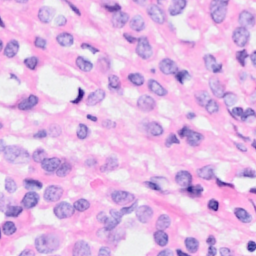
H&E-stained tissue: Breast